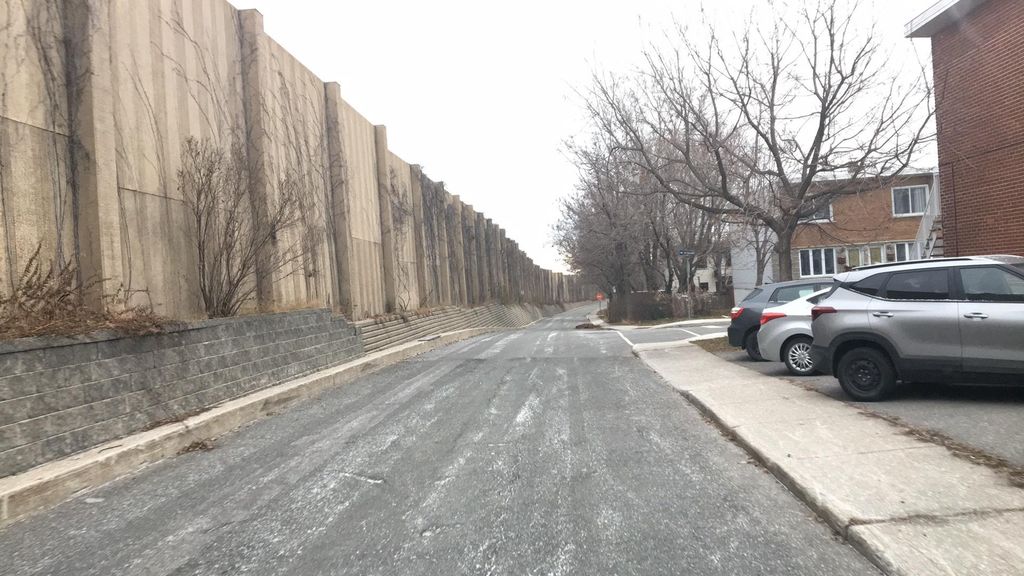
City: montreal